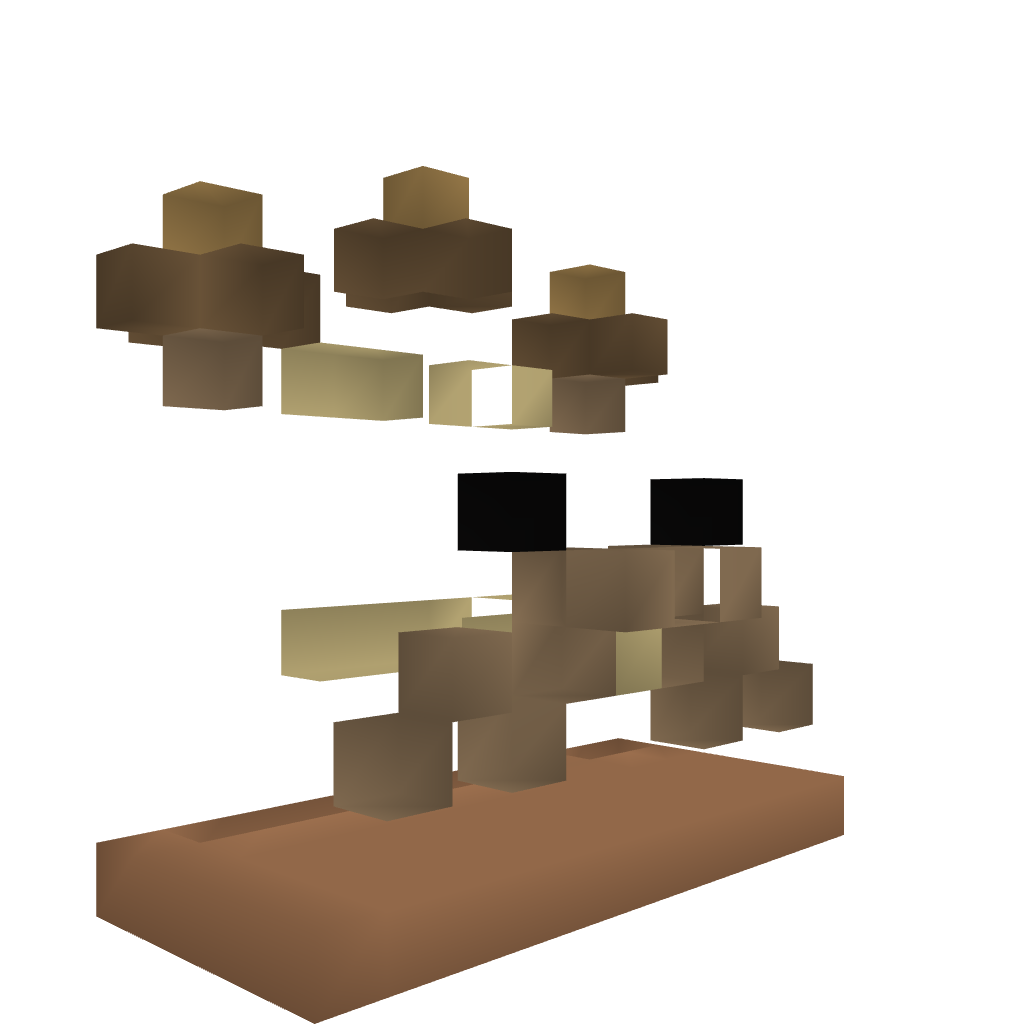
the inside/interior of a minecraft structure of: Map Array with Cartographic Viewing Deck